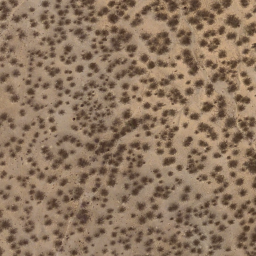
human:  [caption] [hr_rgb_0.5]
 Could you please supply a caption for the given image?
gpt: This is a chaparral .

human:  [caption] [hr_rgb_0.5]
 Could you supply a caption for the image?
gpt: Lots of plants scattered on the ground. .

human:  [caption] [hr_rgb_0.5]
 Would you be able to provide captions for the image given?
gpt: There are some grey plants scattered on the ground .

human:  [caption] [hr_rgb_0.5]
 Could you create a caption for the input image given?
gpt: Lots of plants scattered in the loess ground. .

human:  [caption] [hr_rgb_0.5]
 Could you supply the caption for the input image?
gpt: Some grey plants are scattered in the loess ground .